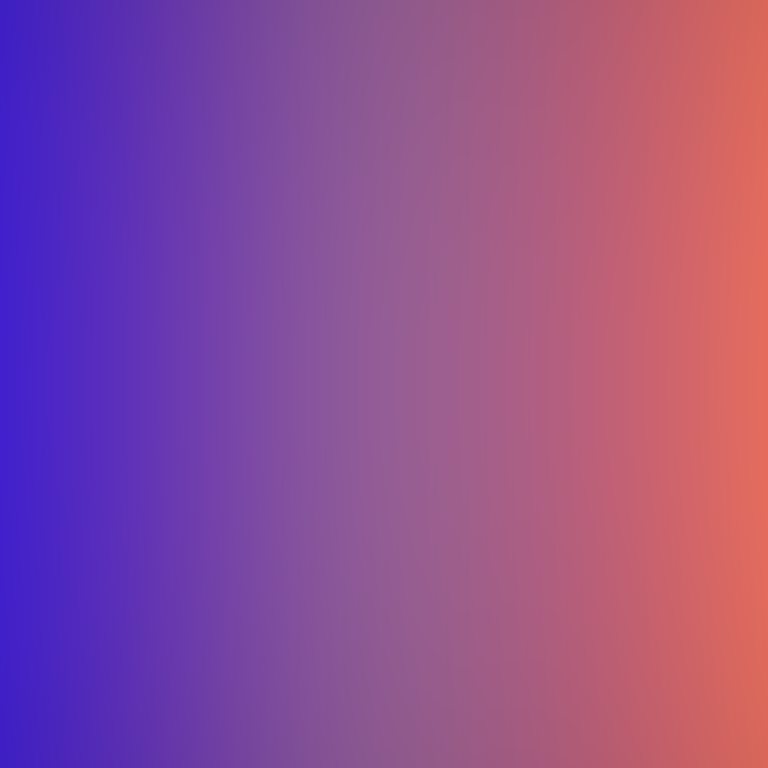
Abstract light effect, smooth gradient from deep blue to warm orange, serene atmosphere, soft blend, no room, no furniture, no objects.